Question: I can't solve what seems to be a basic MEF problem:
I have 2 "plugins" project (which we'll call P1 and P2), and a third project that is common to both plugins (which we'll call C). P1 and P2 both reference C.
When trying to import a component that lives in P1, it fails because this component has dependencies on components that live in C.
Here is the trace:
> System.ComponentModel.Composition Warning: 1 : The ComposablePartDefinition 'MyCompany.Client.Pms.Plugin.InclusionList.ViewModel.InclusionListViewModel' has been rejected. The composition remains unchanged. The changes were rejected because of the following error(s): The composition produced multiple composition errors, with 4 root causes. The root causes are provided below. Review the CompositionException.Errors property for more detailed information.1) '((exportDefinition.ContractName = "MyCompany.Client.Plugins.Common.Controls.Selectors.PortfolioSelectors.ViewModel.ICalypsoBookSelectorViewModel") && (exportDefinition.Metadata.ContainsKey("ExportTypeIdentity") && "MyCompany.Client.Plugins.Common.Controls.Selectors.PortfolioSelectors.ViewModel.ICalypsoBookSelectorViewModel".Equals(exportDefinition.Metadata.get_Item("ExportTypeIdentity"))))'.Resulting in: Cannot set import 'MyCompany.Client.Pms.Plugin.InclusionList.ViewModel.InclusionListViewModel.CalypsoBookSelectorViewModel (ContractName="MyCompany.Client.Plugins.Common.Controls.Selectors.PortfolioSelectors.ViewModel.ICalypsoBookSelectorViewModel")' on part 'MyCompany.Client.Pms.Plugin.InclusionList.ViewModel.InclusionListViewModel'.
Element: MyCompany.Client.Pms.Plugin.InclusionList.ViewModel.InclusionListViewModel.CalypsoBookSelectorViewModel (ContractName="MyCompany.Client.Plugins.Common.Controls.Selectors.PortfolioSelectors.ViewModel.ICalypsoBookSelectorViewModel") --> MyCompany.Client.Pms.Plugin.InclusionList.ViewModel.InclusionListViewModel --> DirectoryCatalog (Path="C:\Work\mmtrader\dashboard\Code\Src\Dashboard\MM\Traderin\Debug\Plugins\Positions")
[...] (The 3 other problems are exactly the same, on different view models)
I have looked at the MEF catalog, and it turns out that MEF knows about those view models, so I don't know what's missing.
As requested by Dennis below, here are my import/export:
Export:
'''
Export(typeof(ICalypsoBookSelectorViewModel))]
public class CalypsoBookSelectorViewModel : ScreenWithCleanupLifecycle, ICalypsoBookSelectorViewModel
{...}
'''
Import:
'''
[Import(typeof(ICalypsoBookSelectorViewModel))]
public ICalypsoBookSelectorViewModel CalypsoBookSelectorViewModel { get; set; }
'''
And the catalog:

Thanks in advance for your help!
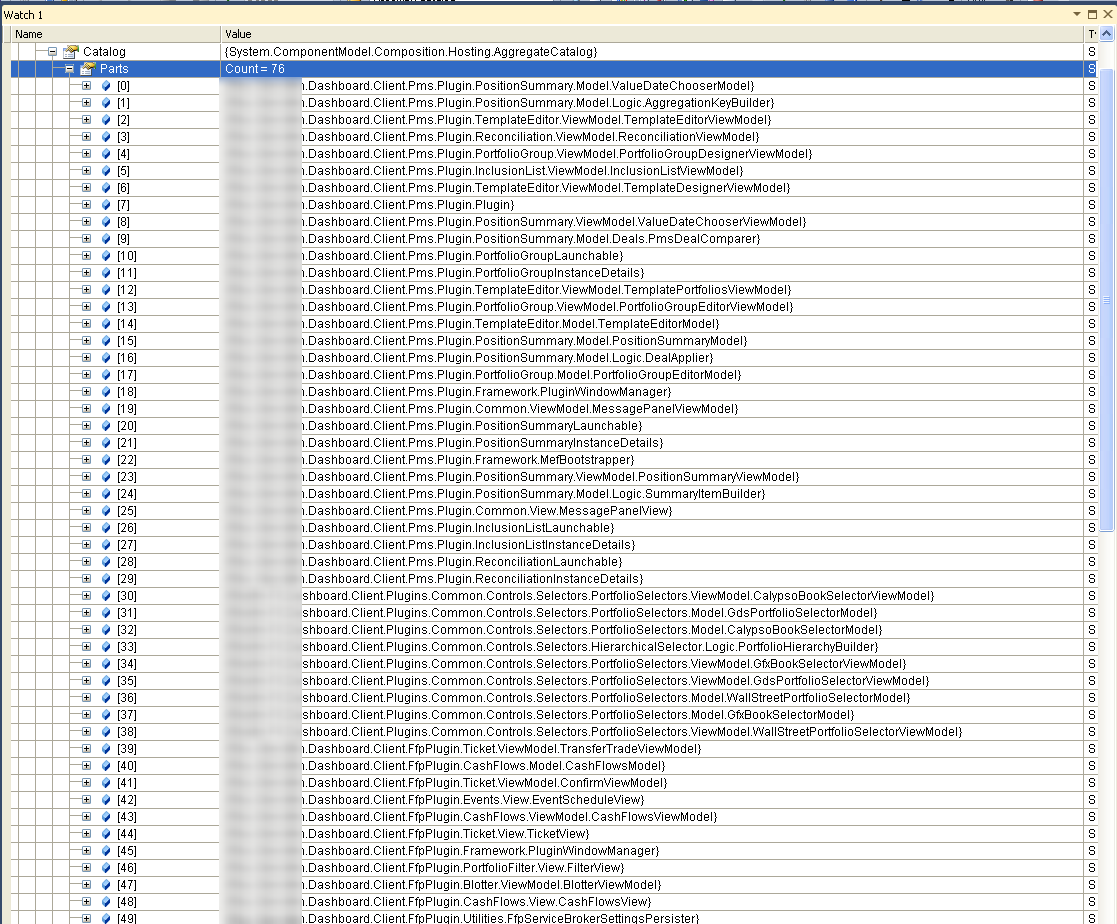
Answer: I finally found the problem, and it had nothing to do with the CalypsoBookSelectorViewModel that MEF was pointing the finger on.
Indeed, the ViewModel has dependencies on another component (a CalypsoBookSelectorModel), which in turn has a dependency on a IDispatcher component.
The problem was that this IDispatcher component, which was specified with a contract name (see below), was exported (once in each plugin), so MEF couldn't tell which one to use.
The real problem of course is that , instead of pointing the finger to a class two levels up the chain.
Thanks Dennis for looking at the problem, and I hope this will help other people who'll get the same problem.
The Dispatcher import:
'''
[Import(DispatcherNames.BackgroundDispatcherName, typeof(IDispatcher))]
public IDispatcher Dispatcher { get; set; }
'''